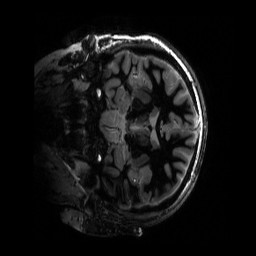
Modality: T1w
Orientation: coronal
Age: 26
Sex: female
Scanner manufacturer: siemens
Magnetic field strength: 6.98 T
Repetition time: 4.5 s
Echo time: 0.00337 s